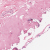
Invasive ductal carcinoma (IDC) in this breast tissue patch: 0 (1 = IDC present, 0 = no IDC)